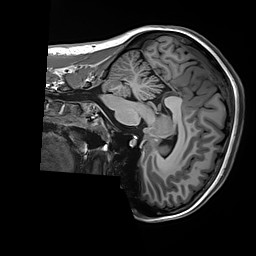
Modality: T1w
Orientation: sagittal
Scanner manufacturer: siemens
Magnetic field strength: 3 T
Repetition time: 2.5 s
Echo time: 0.00299 s